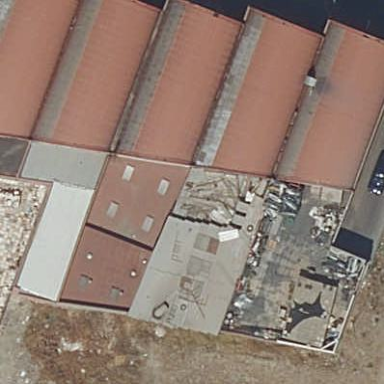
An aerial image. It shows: Industrial building.